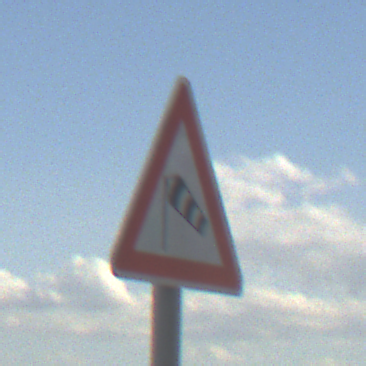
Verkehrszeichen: SeitenwindVonLinks
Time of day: MorningAfternoon
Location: Outdoor (RoadRail)
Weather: PartlyCloudy
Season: NotSpecified
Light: Natural